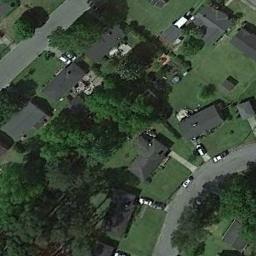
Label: medium_residential